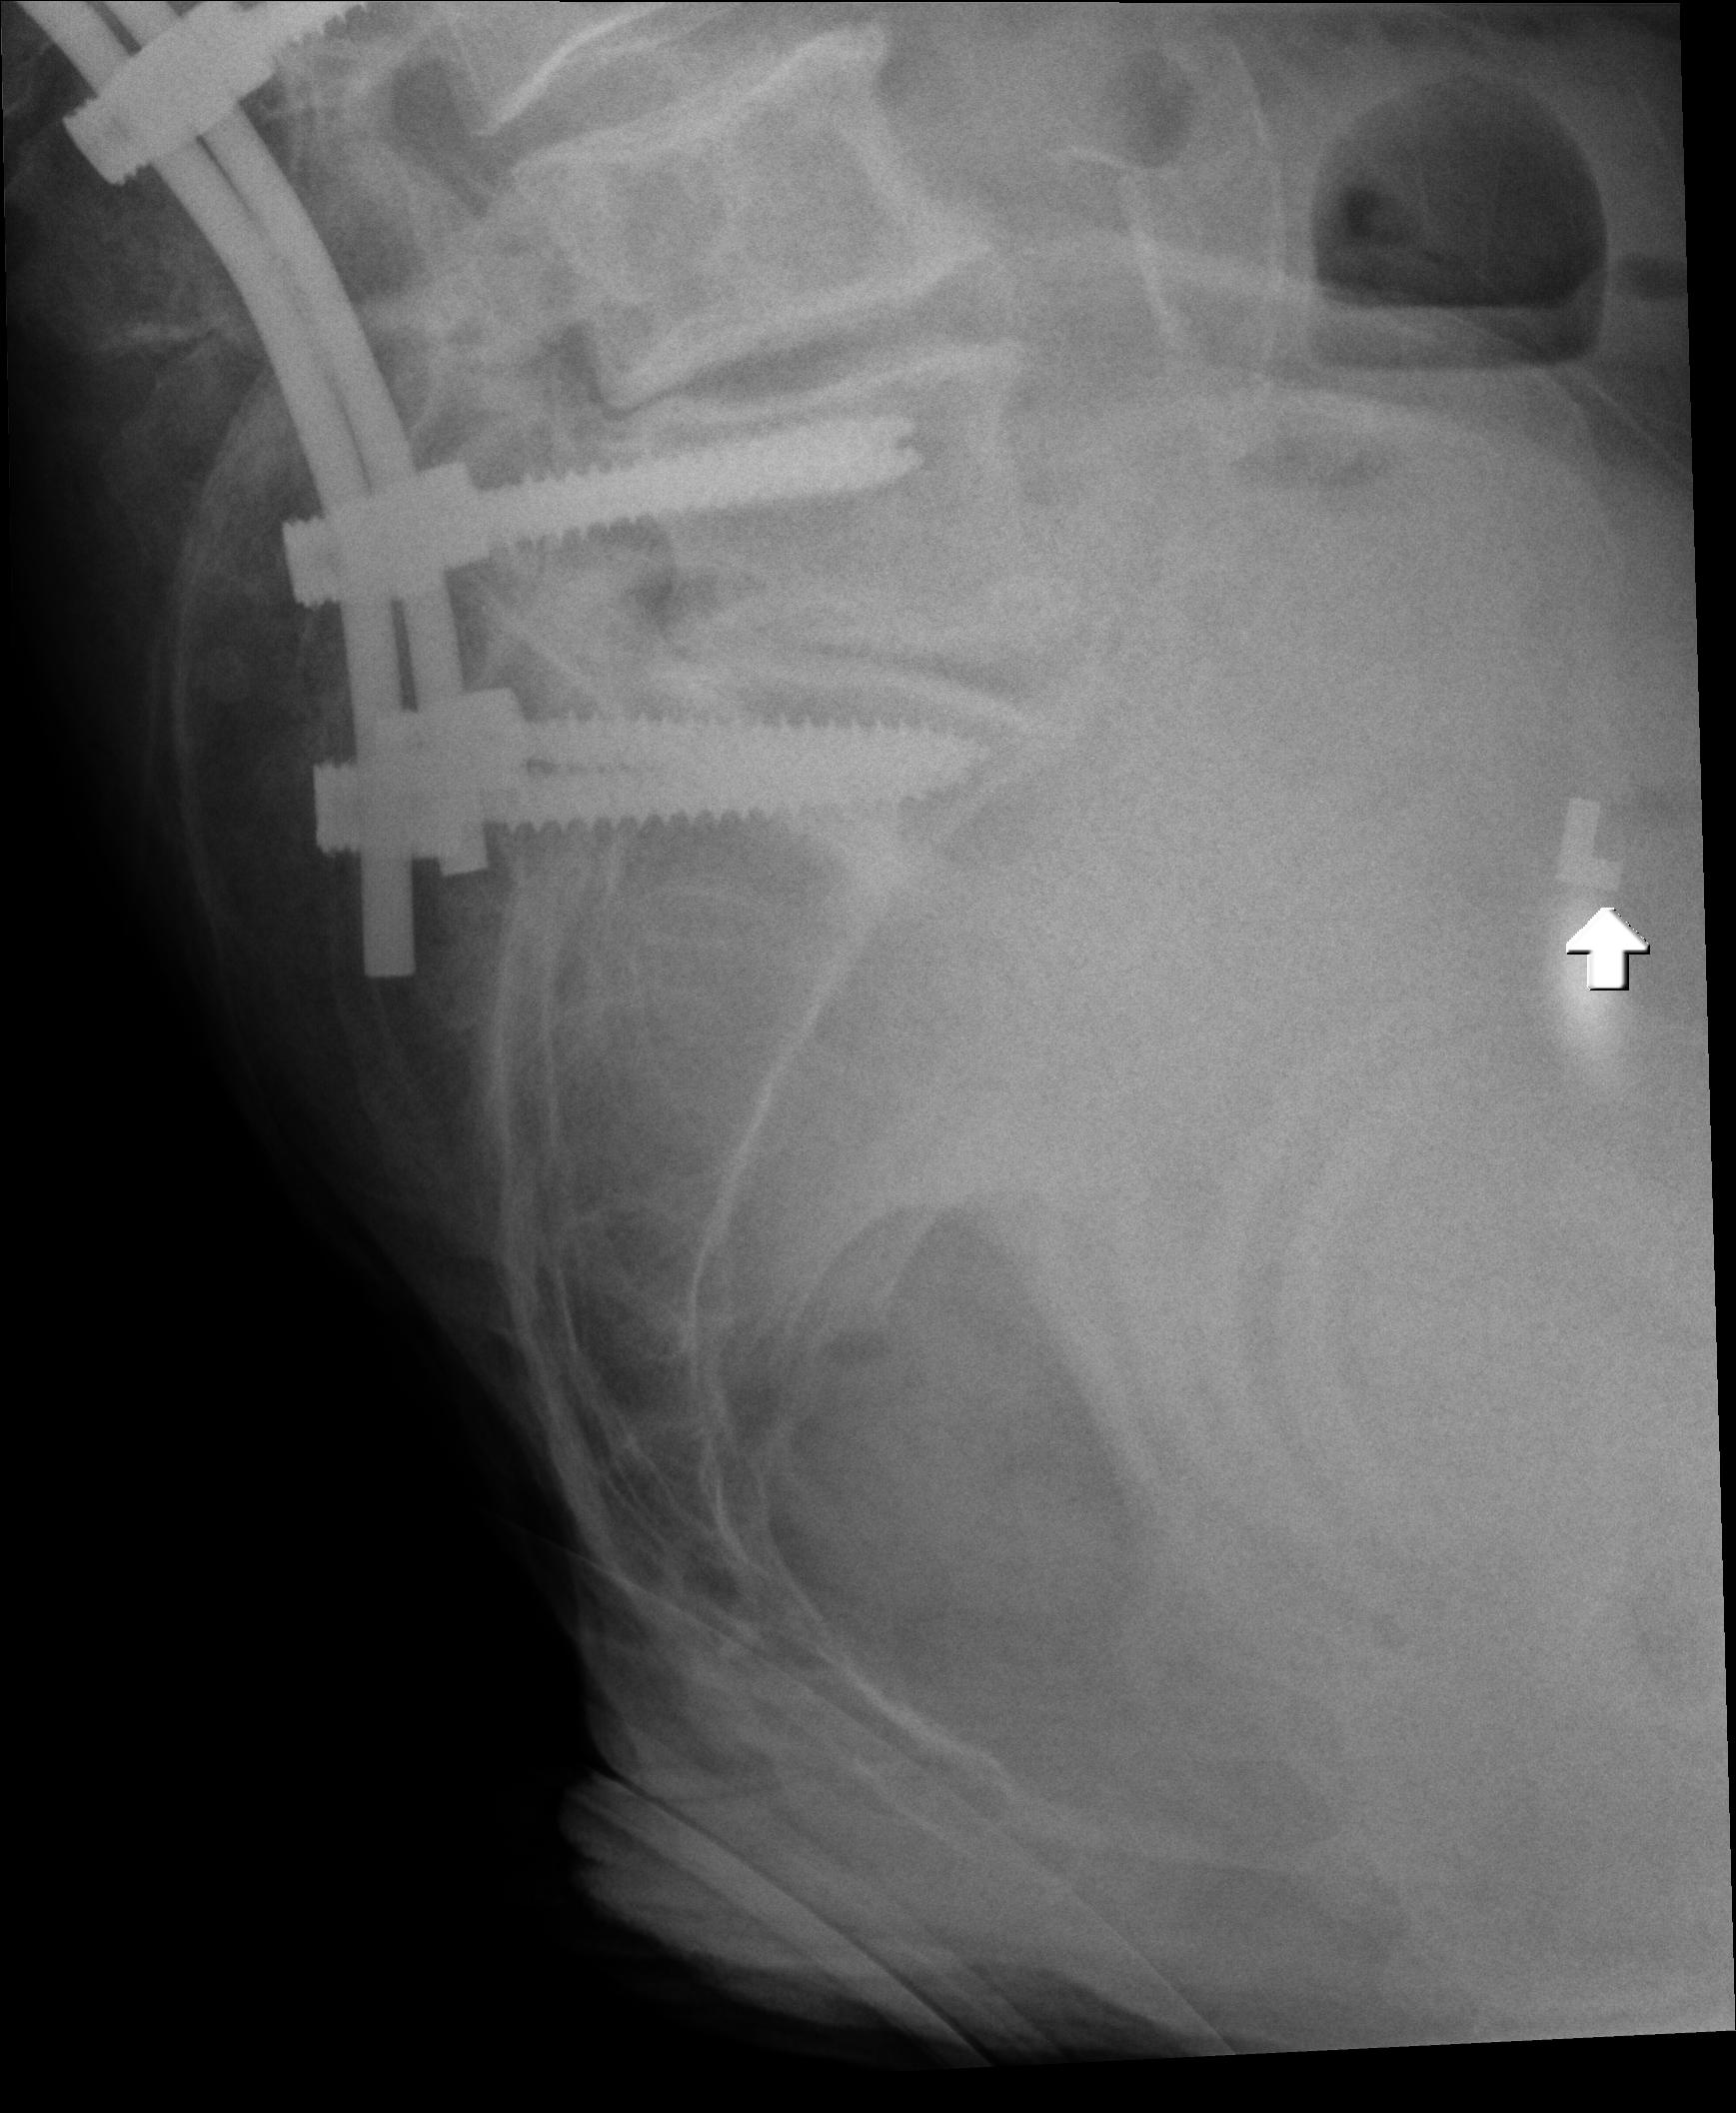
View: L5 S1
Implant manufacturer: nuvasive reline